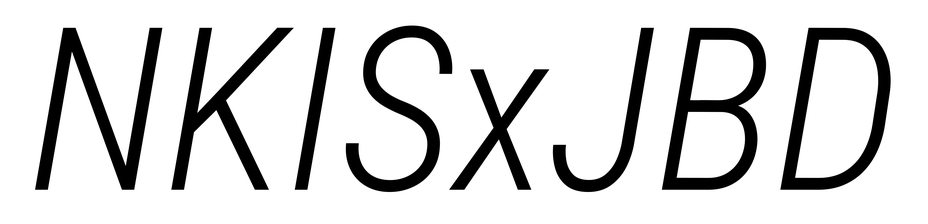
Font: Roboto-Italic_Condensed_Light_Italic